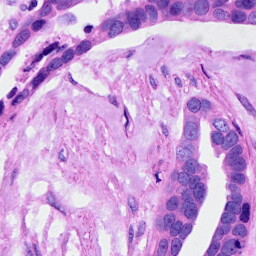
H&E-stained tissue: Ovarian